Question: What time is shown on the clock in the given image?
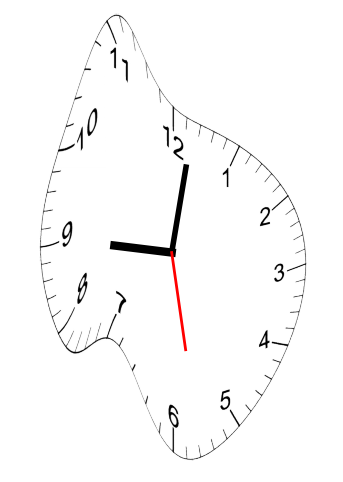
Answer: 09:01:28